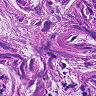
Metastatic tissue present: yes